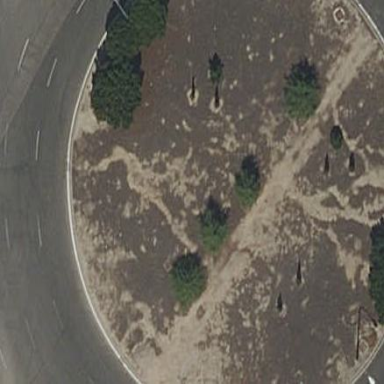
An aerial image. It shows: Tertiary road with asphalt surface leading to roundabout.